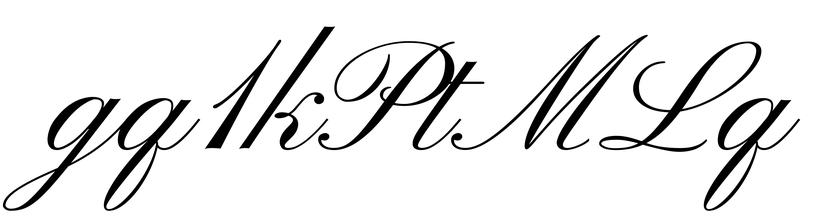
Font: PinyonScript-Regular